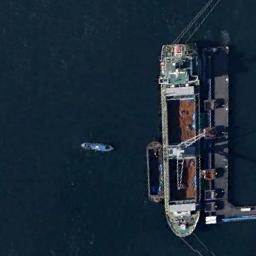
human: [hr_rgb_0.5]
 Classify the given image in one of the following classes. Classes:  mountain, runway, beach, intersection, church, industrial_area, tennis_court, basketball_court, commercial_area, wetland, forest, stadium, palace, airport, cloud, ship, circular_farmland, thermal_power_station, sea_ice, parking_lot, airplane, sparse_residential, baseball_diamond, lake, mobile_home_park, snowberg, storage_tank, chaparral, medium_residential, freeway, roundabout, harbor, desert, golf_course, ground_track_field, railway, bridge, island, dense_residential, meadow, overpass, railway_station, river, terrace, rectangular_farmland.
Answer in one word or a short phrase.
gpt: ship